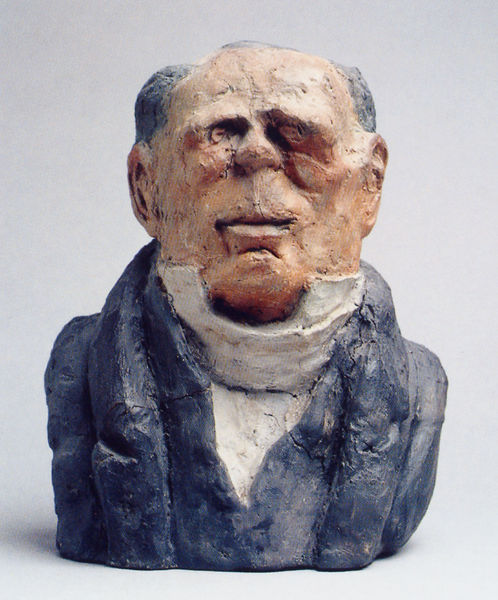
Titel: Benjamin Delessert
Künstler: Honoré Daumier
Schlagwörter: blau, mann, grau, holz, nase, weiss, schal, alt, anzug, hemd, jacke, gesicht, kragen, portrait, figur, frontal, kinn, ohren, skulptur, statue, ton, haltung, karikatur, büste, glatze, plastik, bemalt, stolz, hässlich, koloriert, stehkragen, politiker, daumier, bourgeoisie, aelterer herr, ikarikatur, bürgertum